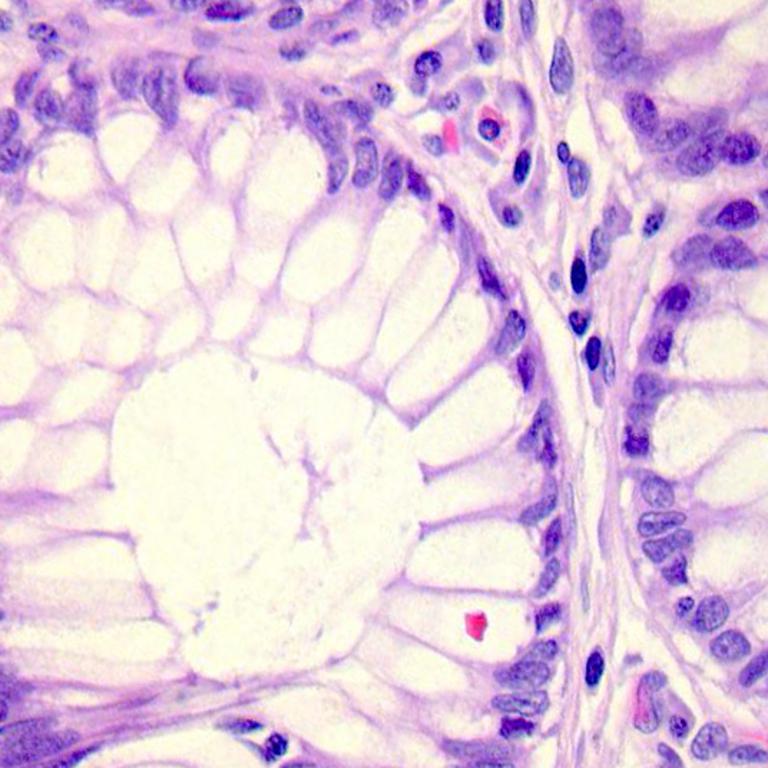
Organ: colon
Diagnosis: benign